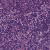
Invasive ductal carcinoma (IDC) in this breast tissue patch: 0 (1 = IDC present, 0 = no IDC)